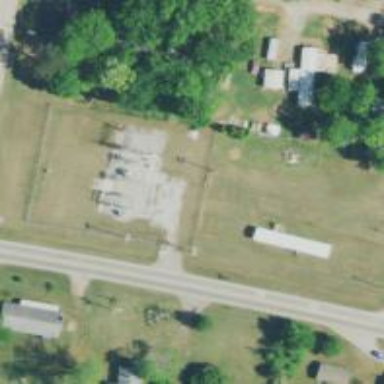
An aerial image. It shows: Distribution substation surrounded by fence.